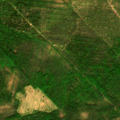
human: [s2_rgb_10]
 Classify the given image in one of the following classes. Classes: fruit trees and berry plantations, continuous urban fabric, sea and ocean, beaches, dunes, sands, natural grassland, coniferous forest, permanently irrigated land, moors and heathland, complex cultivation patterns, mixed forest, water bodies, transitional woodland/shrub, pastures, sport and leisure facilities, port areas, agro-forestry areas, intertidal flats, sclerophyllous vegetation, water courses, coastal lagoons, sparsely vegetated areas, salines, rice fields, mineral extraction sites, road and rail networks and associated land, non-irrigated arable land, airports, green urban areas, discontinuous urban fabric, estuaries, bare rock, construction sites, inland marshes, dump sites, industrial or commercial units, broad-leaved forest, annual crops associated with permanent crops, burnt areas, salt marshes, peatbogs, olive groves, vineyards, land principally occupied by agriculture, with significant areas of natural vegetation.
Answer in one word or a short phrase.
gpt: mixed forest